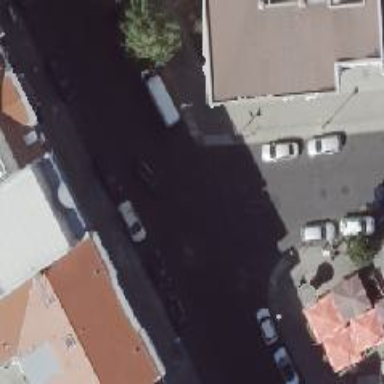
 and the left sidewalk has surface made of setts."